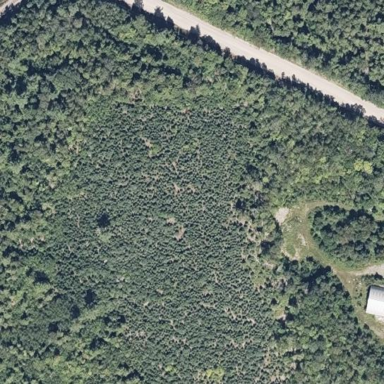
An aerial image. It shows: Forest with mixed leaf types and cycles.